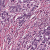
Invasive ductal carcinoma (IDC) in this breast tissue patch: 0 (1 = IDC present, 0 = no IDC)